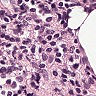
Metastatic tissue present: no